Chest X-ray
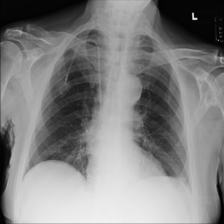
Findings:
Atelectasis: negative
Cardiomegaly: negative
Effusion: negative
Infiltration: negative
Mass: negative
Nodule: negative
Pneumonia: negative
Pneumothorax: negative
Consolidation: negative
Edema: negative
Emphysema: negative
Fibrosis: negative
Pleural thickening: negative
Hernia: negative